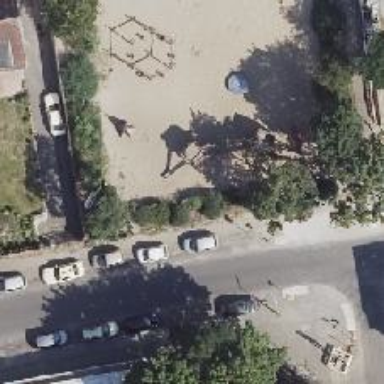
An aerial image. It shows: Playground featuring climbing frame.